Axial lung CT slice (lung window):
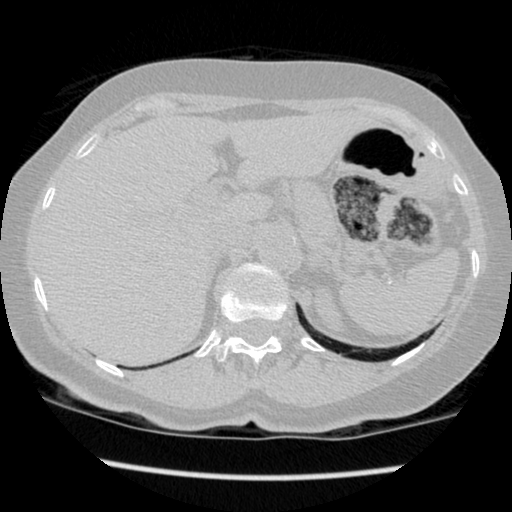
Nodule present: no